Question: I'm using Jetpack Compose and the Preview show just the title:

But if i use the dev13 version it works fine.
IDE: Android Studio 4.2 Canary 7
Compose: 0.1.0-dev17
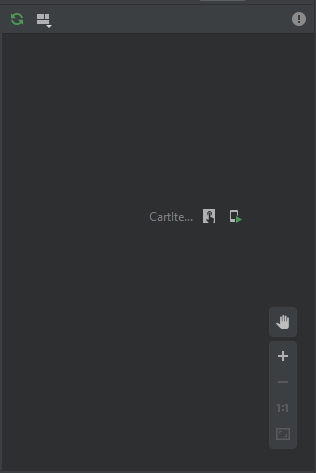
Answer: This is a known problem. <URL>.